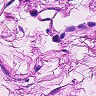
Metastatic tissue present: no